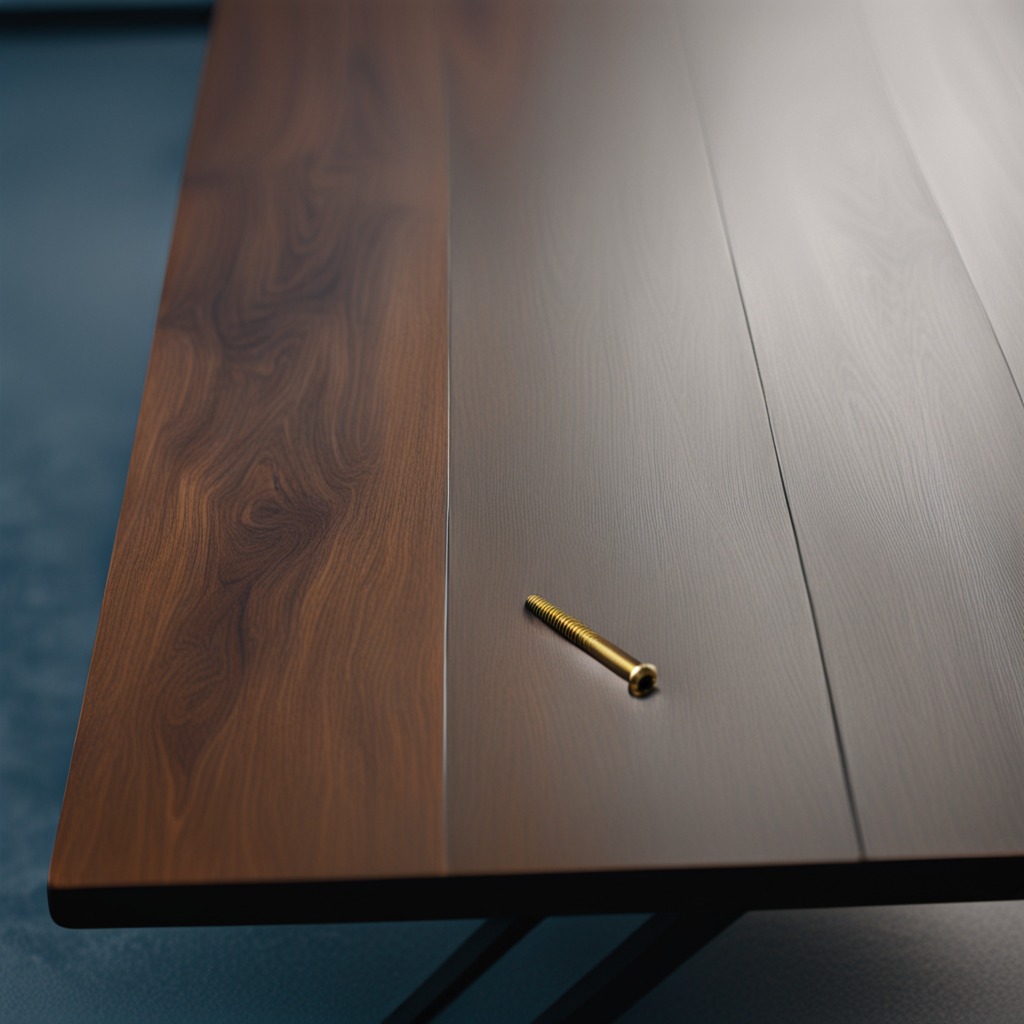
A metal screw lying on a old table with faint burn marks in a small garage at twilight.